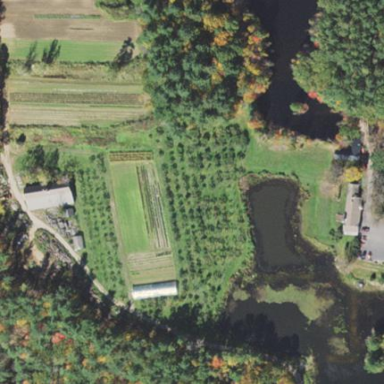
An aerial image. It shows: Orchard.